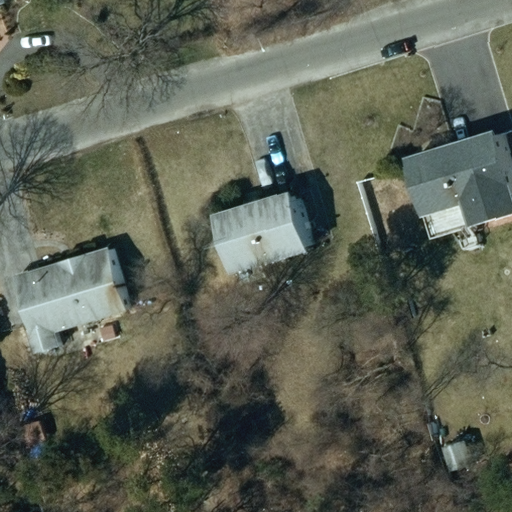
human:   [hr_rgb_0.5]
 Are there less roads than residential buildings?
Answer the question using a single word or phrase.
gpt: yes

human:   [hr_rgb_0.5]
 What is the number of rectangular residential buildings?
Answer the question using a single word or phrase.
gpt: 3

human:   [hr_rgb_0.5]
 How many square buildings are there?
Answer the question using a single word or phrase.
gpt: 0

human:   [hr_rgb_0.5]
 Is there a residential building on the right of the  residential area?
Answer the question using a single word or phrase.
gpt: yes

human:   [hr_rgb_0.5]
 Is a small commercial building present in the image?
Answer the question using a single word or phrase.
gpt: no

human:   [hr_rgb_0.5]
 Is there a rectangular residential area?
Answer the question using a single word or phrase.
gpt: yes

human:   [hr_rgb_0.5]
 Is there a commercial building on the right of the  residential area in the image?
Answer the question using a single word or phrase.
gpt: no

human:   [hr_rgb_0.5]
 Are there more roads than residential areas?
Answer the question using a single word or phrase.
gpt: no

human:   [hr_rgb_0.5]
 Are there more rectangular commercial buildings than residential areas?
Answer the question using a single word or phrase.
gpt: no

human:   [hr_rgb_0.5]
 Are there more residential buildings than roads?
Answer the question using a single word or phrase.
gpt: yes

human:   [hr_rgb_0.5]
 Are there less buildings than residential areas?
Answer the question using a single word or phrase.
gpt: no

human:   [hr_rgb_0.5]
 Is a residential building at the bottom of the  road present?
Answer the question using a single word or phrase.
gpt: yes

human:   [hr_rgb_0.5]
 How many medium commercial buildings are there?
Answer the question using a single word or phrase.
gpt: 0

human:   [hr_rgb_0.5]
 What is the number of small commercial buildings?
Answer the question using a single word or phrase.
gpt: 0

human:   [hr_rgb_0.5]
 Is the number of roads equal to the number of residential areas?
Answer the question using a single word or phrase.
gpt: yes

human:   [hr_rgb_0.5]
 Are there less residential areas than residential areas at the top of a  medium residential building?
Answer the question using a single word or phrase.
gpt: no

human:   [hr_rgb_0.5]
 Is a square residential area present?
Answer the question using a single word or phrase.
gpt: no

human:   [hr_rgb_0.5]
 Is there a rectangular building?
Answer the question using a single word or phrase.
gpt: yes

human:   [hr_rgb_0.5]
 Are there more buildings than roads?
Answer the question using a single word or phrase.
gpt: yes

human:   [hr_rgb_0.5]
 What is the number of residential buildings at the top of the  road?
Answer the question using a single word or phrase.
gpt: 1

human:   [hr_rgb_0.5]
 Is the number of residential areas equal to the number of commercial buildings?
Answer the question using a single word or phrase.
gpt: no

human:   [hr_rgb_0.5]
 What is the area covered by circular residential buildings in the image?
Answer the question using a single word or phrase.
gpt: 0m2

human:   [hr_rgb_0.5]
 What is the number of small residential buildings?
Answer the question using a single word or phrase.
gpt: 1

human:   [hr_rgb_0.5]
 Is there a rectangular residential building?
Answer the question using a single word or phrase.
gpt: yes

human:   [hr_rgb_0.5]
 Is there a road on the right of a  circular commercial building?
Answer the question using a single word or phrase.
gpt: no

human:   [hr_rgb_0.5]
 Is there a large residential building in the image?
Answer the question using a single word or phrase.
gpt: no

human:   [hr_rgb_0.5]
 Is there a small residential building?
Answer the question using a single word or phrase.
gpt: yes

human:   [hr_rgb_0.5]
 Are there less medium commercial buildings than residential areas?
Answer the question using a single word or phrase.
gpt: yes

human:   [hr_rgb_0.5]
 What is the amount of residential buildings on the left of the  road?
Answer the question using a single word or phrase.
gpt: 2

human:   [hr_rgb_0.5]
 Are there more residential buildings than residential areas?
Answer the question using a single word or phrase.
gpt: yes

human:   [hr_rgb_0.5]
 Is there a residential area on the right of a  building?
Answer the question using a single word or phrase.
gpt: no

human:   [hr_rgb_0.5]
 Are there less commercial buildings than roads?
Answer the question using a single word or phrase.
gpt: yes

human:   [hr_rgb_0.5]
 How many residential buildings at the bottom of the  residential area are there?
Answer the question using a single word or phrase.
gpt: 4

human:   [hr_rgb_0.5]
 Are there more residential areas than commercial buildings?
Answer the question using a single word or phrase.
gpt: yes

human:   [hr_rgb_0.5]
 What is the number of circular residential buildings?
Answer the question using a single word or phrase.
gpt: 0

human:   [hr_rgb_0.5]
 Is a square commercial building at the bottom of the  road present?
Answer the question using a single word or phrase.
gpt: no